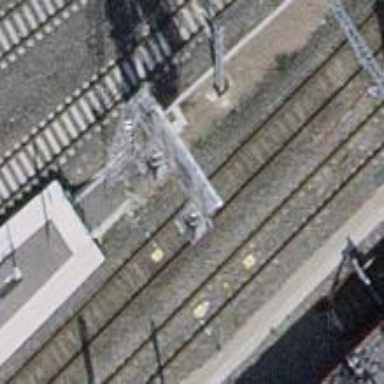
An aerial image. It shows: Railway signal.